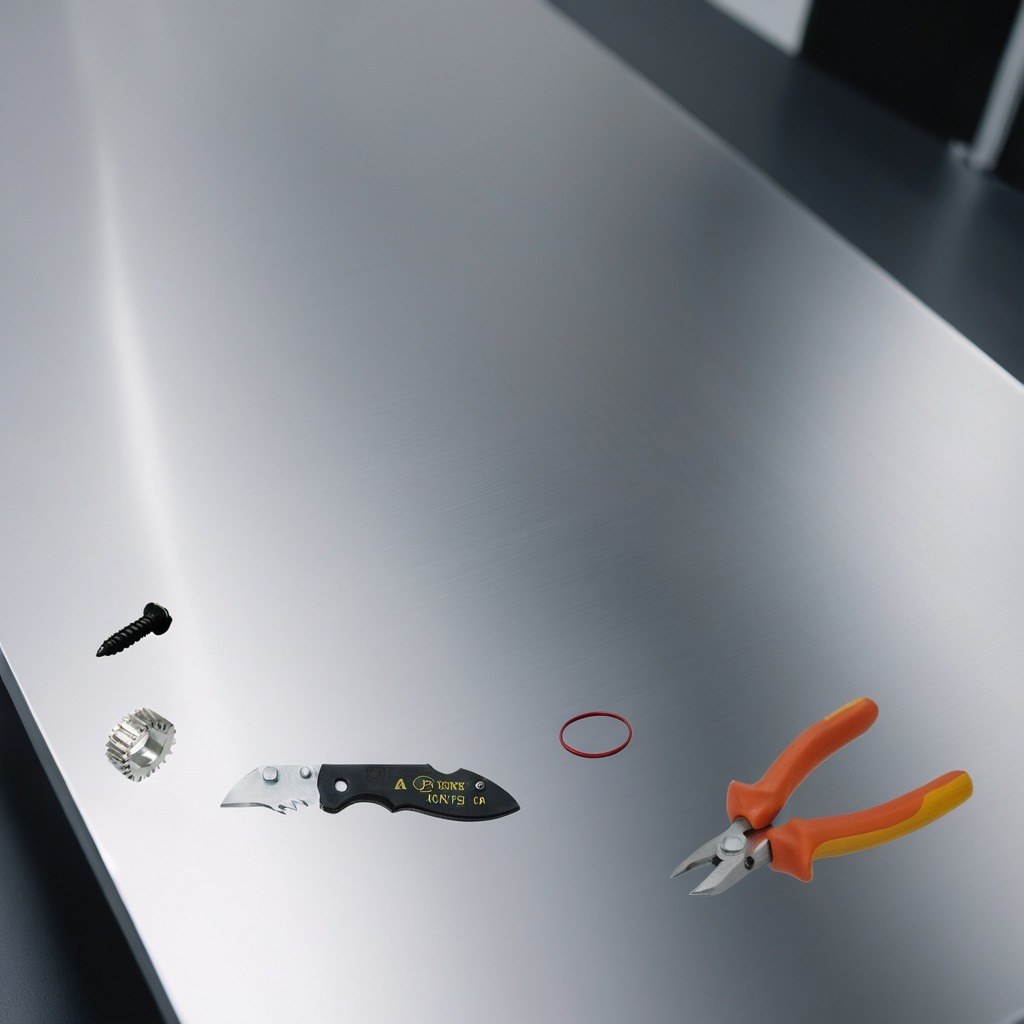
A rubber Oring, a steel gear with teeth, a utility knife, a metal machine screw, and a pair of pliers are lying on the stainless steel table.